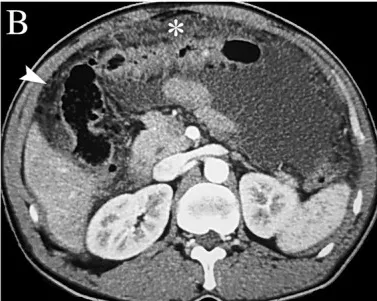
CT scan revealed smudged appearance of the greater omentum (*), as well as multiple small nodules and sheetlike lesions on the parietal peritoneum (arrowhead).
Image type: radiology (ct)